Interaction volume radius: 10 \u00c5
Interaction volume height: 10 \u00c5
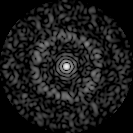
Disorder parameter: 0.8473